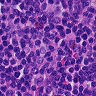
Metastatic tissue present: no